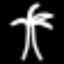
Label: palm tree